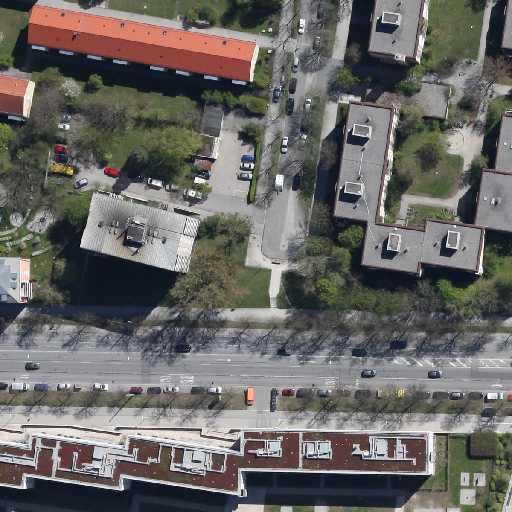
Referring expression: car